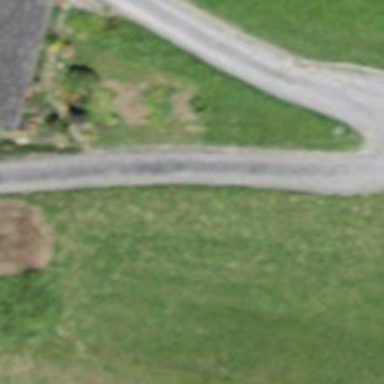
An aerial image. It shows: Residential road.